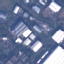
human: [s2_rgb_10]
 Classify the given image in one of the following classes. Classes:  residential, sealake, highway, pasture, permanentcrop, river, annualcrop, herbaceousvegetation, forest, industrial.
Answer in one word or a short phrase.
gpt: Industrial